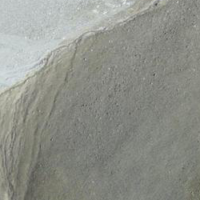
EUNIS habitat code: 48
Species observed at this site:
Doronicum grandiflorum